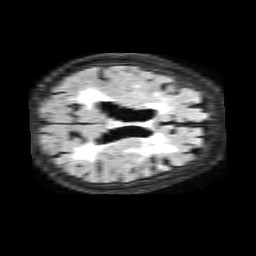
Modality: FLAIR
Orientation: axial
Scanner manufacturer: philips
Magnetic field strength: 1.5 T
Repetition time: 6 s
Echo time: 0.1005 s